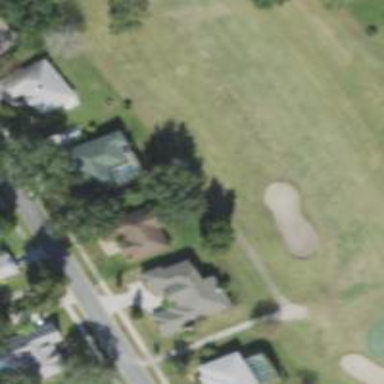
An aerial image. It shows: Grassy area designated as golf fairway.